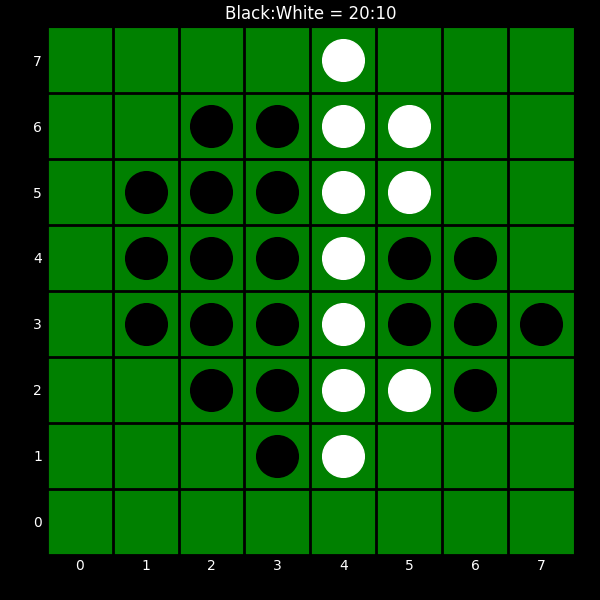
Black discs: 20
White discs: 10